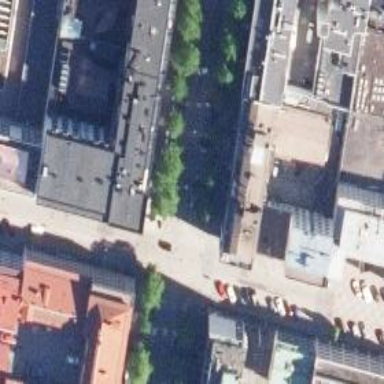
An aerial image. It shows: Footway with asphalt surface. It passes through building tunnel.